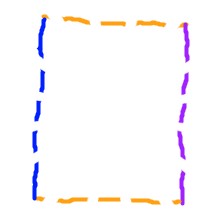
Shape: rectangle